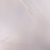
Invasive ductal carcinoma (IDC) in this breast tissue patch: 0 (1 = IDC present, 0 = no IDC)